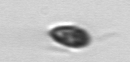
Label: flagellate